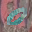
Label: 0